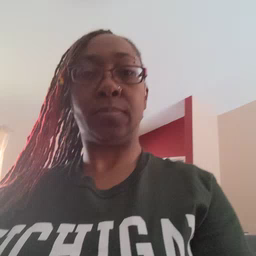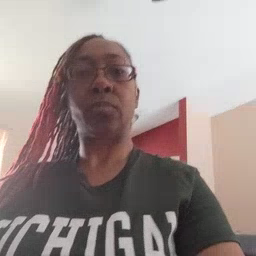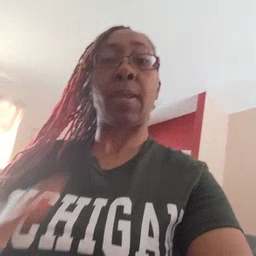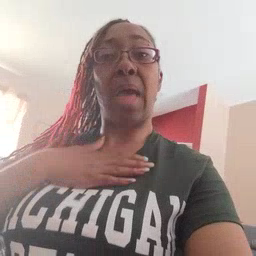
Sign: minemy